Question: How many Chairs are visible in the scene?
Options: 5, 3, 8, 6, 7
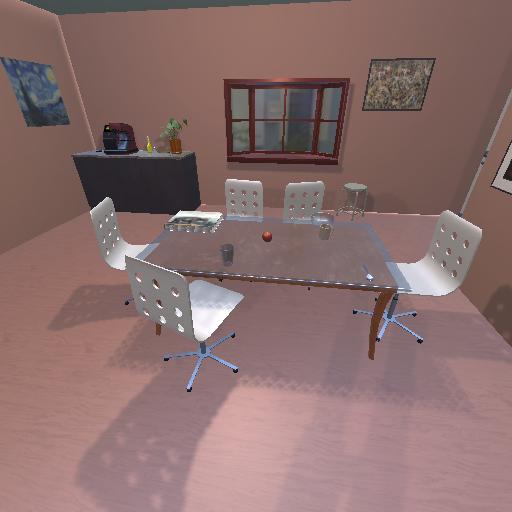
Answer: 5